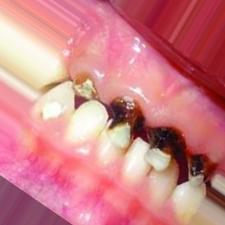
Condition: Caries